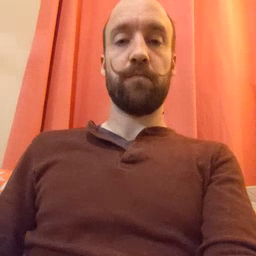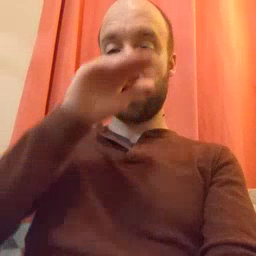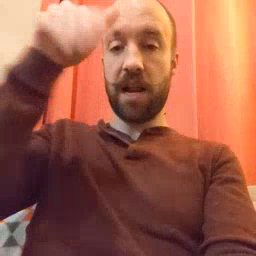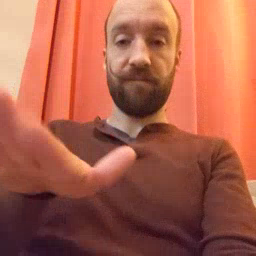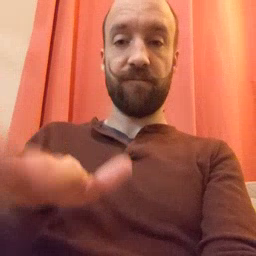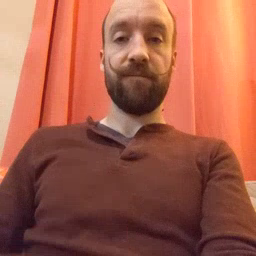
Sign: elephant